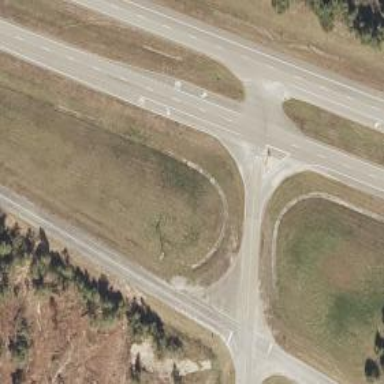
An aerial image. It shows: Trunk link highway with asphalt surface.